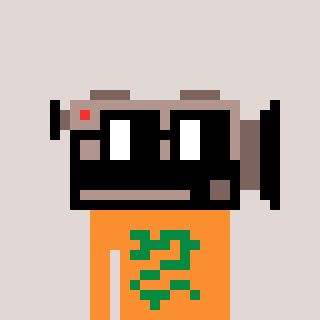
a pixel art character with square black glasses, a camcorder-shaped head and a orange-colored body on a warm background